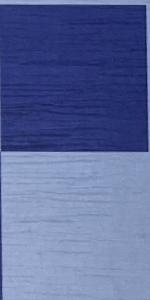
Label: Empty